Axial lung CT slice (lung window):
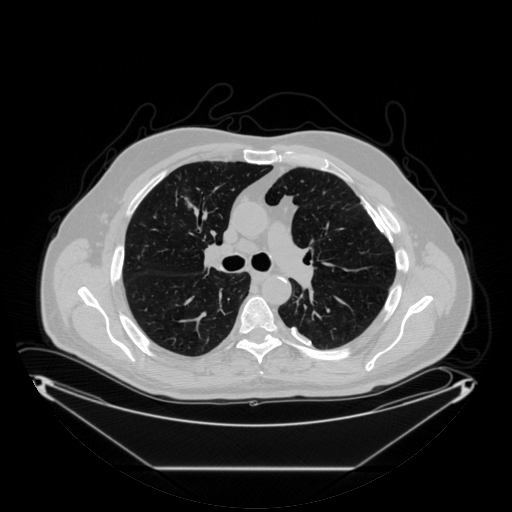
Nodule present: no